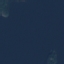
Land use / land cover class: SeaLake